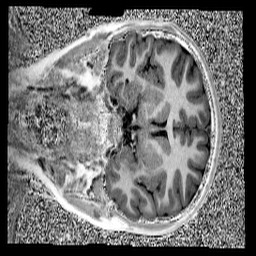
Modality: UNIT1
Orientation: coronal
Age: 9
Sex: female
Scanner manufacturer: siemens
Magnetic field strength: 3 T
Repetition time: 4 s
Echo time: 0.00299 s